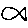
Label: fish